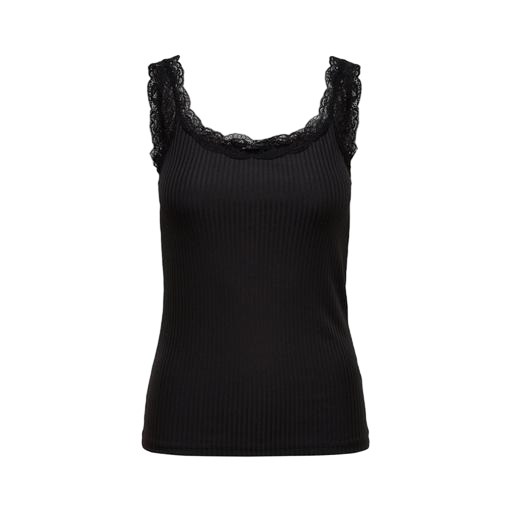
black curve cami rib lace, black lace-trim tank top, lace-trimmed ribbed tank, white background